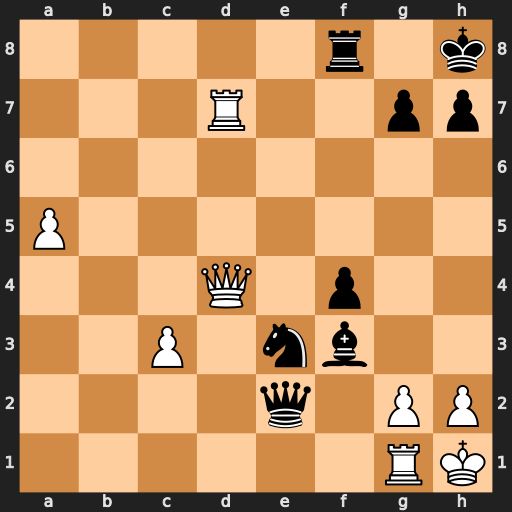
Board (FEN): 5r1k/3R2pp/8/P7/3Q1p2/2P1nb2/4q1PP/6RK
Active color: w
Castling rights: -
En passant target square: -
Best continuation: Qxg7#